Question: Count the number of objects in the diagram.
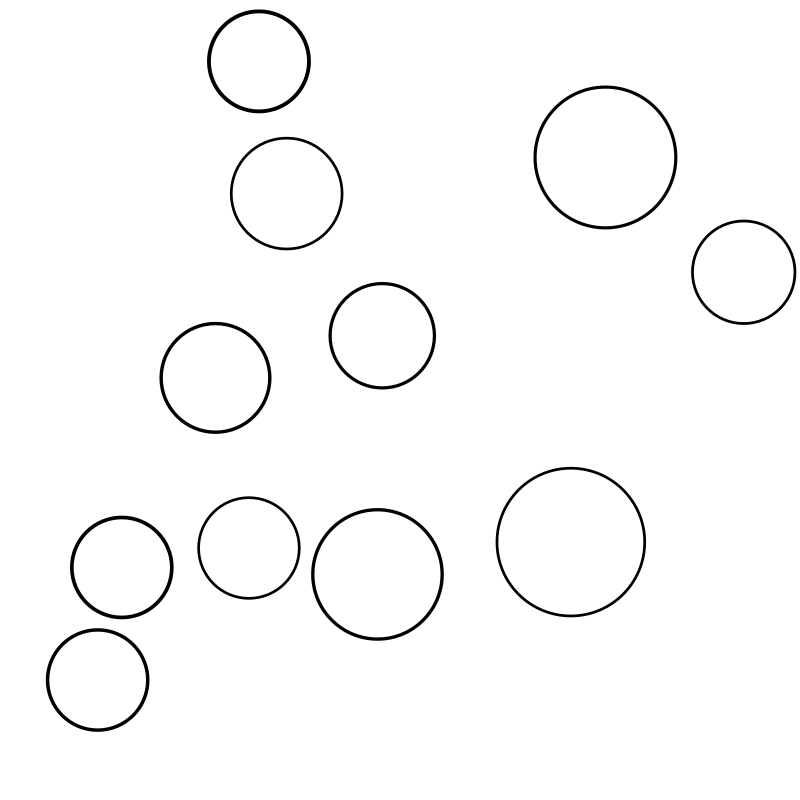
Answer: 11